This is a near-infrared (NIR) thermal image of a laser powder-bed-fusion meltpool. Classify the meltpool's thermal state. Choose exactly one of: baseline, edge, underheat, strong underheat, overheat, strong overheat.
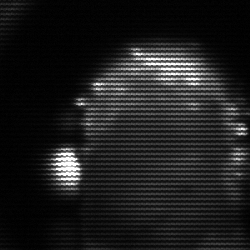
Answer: baseline